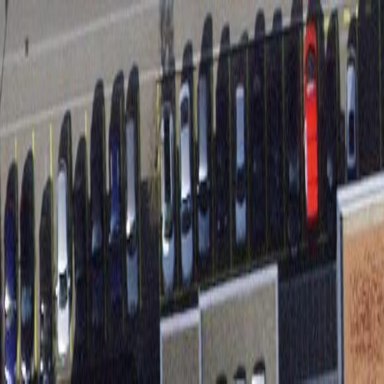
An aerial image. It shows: Street-side parking area.